Question: We are using Worklight Developer Edition v6.0 with XCode v5.0.2 on Mac OS X 10.9.
Newly built Worklight hybrid apps works fine on the iOS 7 devices running from XCode, but when we add a new native framework into XCode, it results in a Linker error related to Worklight libraries during builds (image below). I've tried this with multiple frameworks that worked fine with my previous version of Worklight 5.0.5. Please advise.

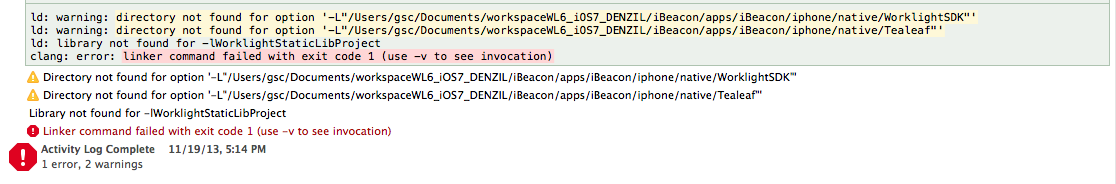
Answer: I think you're facing same xcode problem I've recently faced. Once I'm adding new frameworks/libraries xcode breaks framework search path by adding extra slashes.
In your project properties to go Build Settings and look for Framework Search Path. It should have several entries, one of them is $(SRCROOT)/Frameworks. Make sure that after you add your framework this entry remains unchanged. In my case xcode added several extra quotes and slashes making framework files unreachable.